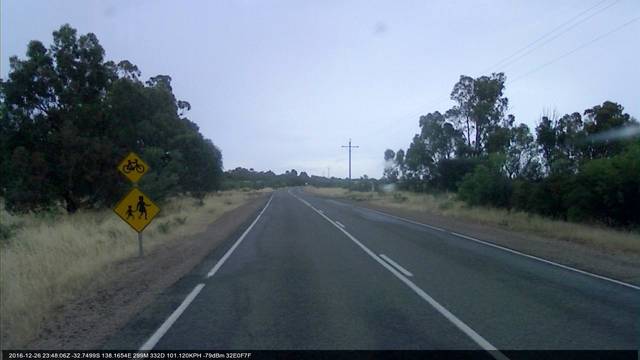
Region: Australia
Coordinates: -32.749, 138.165